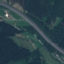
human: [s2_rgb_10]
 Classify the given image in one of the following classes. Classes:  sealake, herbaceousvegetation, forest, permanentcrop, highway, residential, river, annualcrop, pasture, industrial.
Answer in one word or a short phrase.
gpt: Highway